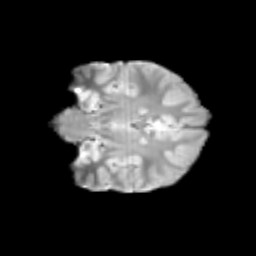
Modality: T2w
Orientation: coronal
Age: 12
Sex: female
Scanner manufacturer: siemens
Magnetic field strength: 3 T
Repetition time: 3.8 s
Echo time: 0.07 s